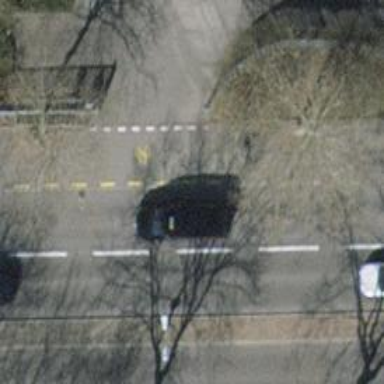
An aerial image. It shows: Traffic calming table.